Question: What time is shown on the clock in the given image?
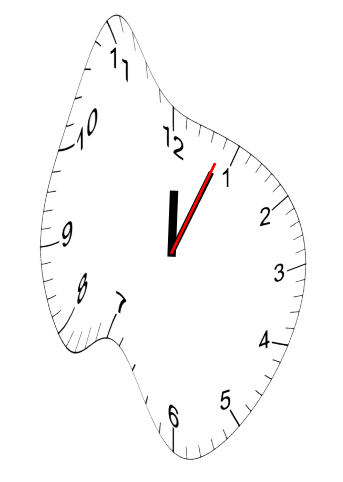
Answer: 12:04:04